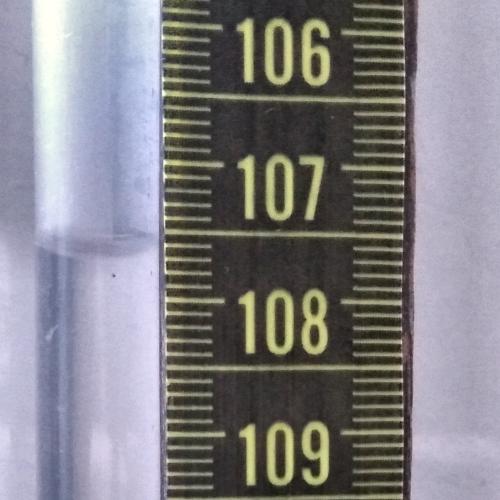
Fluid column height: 107.7 cm